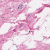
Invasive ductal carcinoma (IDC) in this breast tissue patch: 0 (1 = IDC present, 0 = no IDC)